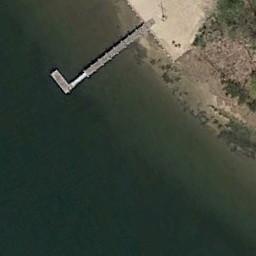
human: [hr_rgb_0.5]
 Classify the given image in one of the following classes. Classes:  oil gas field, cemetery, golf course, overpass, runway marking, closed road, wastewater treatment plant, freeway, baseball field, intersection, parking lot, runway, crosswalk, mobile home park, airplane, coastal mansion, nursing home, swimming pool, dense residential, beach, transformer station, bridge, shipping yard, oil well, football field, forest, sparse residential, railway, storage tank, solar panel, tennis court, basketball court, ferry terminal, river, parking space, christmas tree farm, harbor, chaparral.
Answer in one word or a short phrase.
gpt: ferry terminal